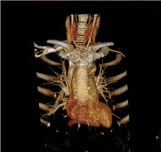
Appearance and preoperative images of the patients. Male patient. The tumour is shown in cross-sectional.
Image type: radiology (ct)